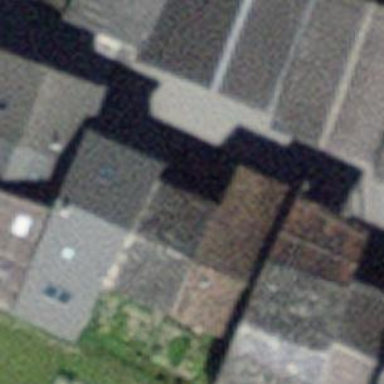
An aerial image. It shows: Terrace building.